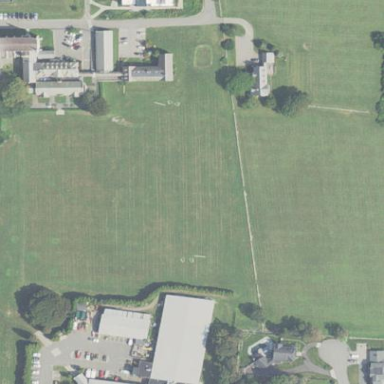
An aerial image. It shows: Lacrosse pitch for sports and leisure activities.